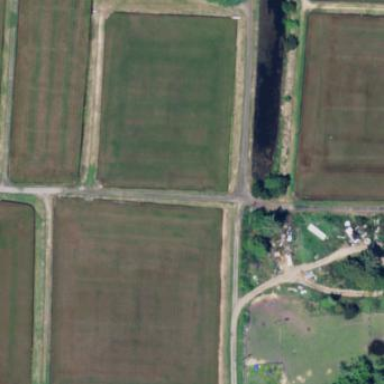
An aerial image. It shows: Farmland with cranberries as the main crop.